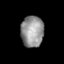
Tissue: prostate
Cell type: T cells
Senescence score: 0.2981
Nuclear area (px): 696
Mean DAPI intensity: 148.23